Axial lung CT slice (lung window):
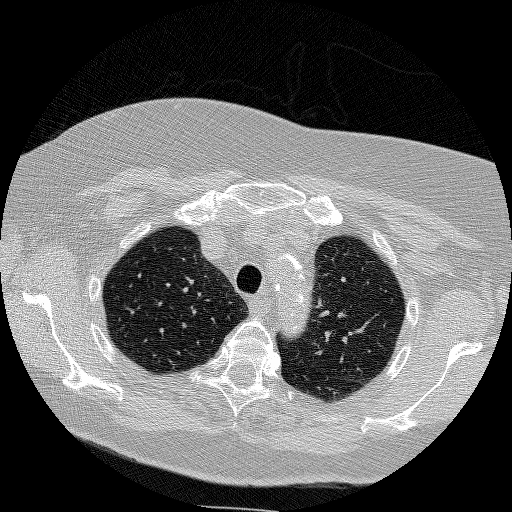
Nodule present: no